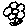
Label: flower